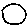
Label: circle